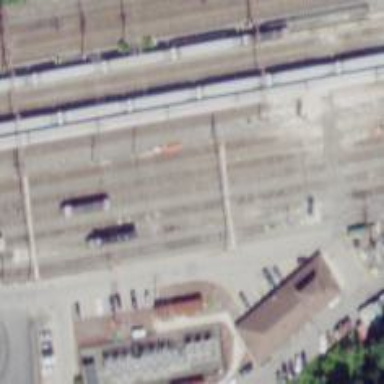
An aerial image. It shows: Railway service station.